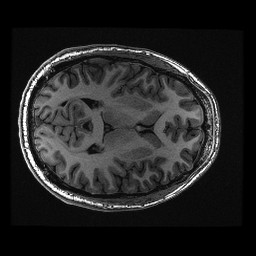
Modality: T1w
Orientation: axial
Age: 29
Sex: male
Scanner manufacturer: ge
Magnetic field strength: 3 T
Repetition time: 0.008848 s
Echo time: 0.003544 s